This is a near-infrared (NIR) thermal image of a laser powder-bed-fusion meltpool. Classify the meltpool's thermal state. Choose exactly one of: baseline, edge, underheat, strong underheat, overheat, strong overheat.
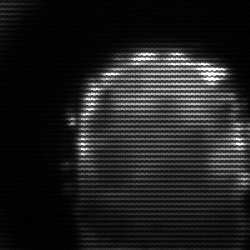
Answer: baseline